Question: I have used Qt previously only in the form of PyQt, and today I tried the version of Qt in C++.
I got it working, however, when if start up my app, I have several problems with it:
- - -
How can I add these features to my C++ Qt app?

I have tried to look for a solution, but only found 'QtApplication::setStyle();', which did not solve my problem.
You can see the code <URL>.
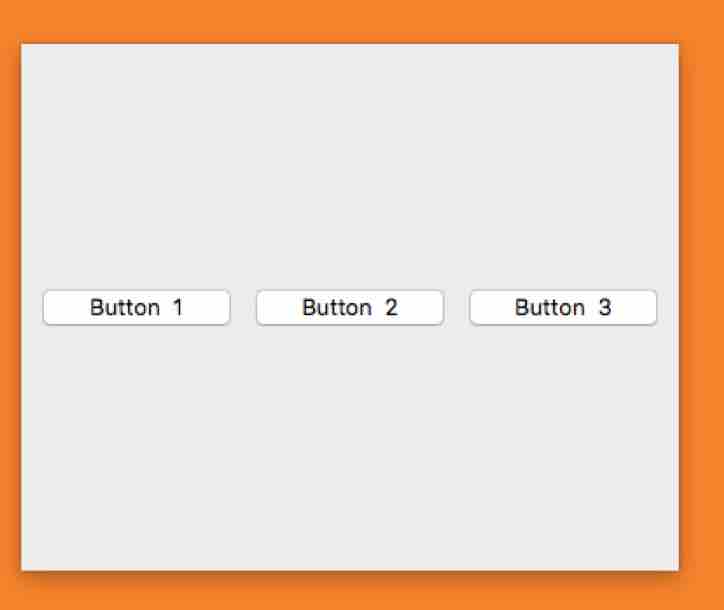
Answer: The code inside your subclass of QMainWindow contains this line:
'''
setWindowFlags(Qt::FramelessWindowHint);
'''
That is probably causing most of the problems you describe. Try removing that line.